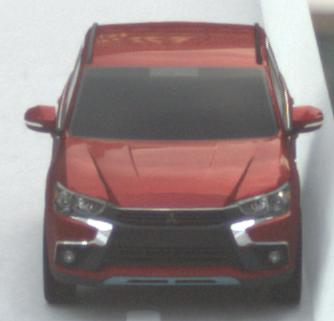
Make: Mitsubishi
Model: Outlander 2.0 Plug-In Hybrid
Detailed model: Outlander (III) Plug-In Hybrid
Model produced from: 2015/10
Model produced until: 2018/08
Doors: 5
Color: red
Road condition: dry road
Daytime: morning or afternoon
Contrast: low contrast